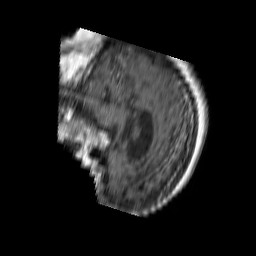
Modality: T1w
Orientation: sagittal
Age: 79
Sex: male
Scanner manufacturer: philips
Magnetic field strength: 1.5 T
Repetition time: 0.6786 s
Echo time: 0.012 s